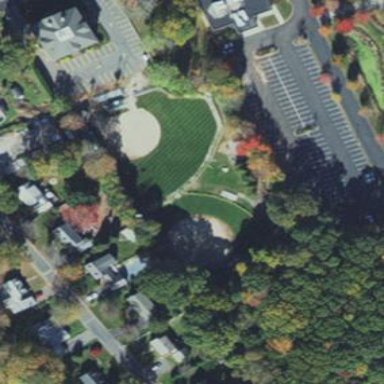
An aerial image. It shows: Baseball pitch for leisure and sports activities.